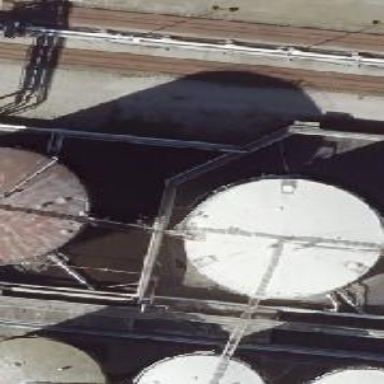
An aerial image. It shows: Storage tank which is man-made and housed in building.